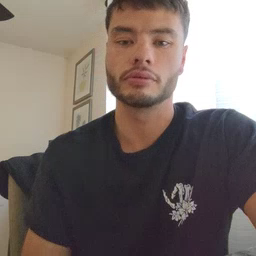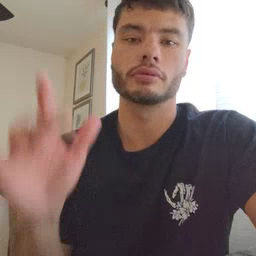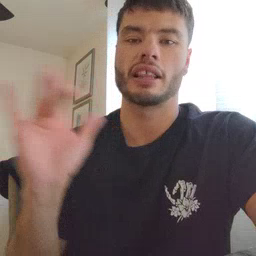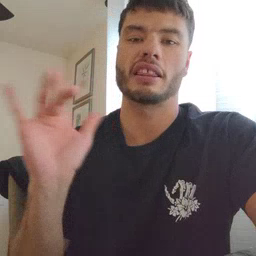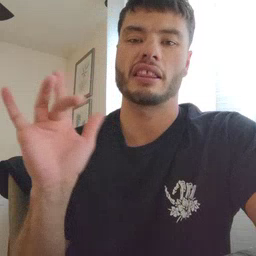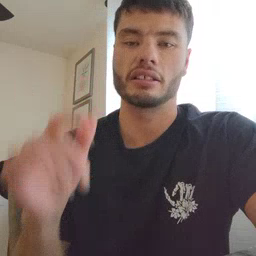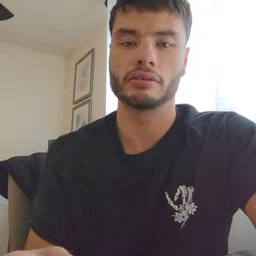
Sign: yucky